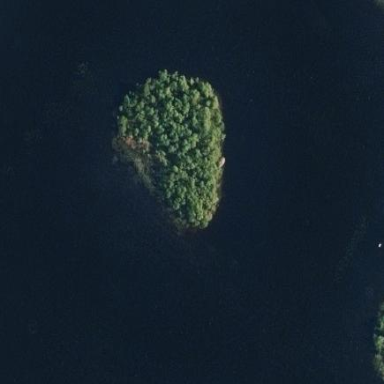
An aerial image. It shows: Islet.